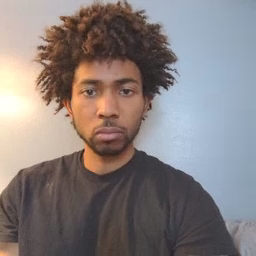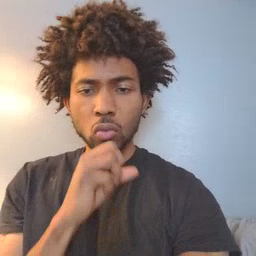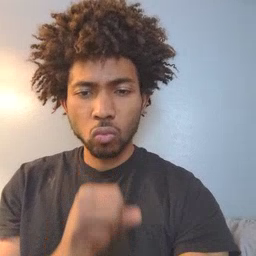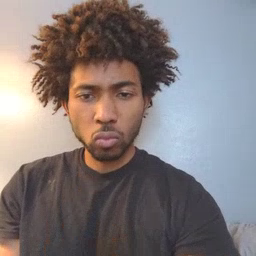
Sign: old